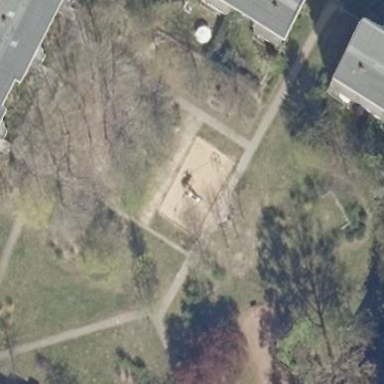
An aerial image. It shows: Playground area for leisure land.